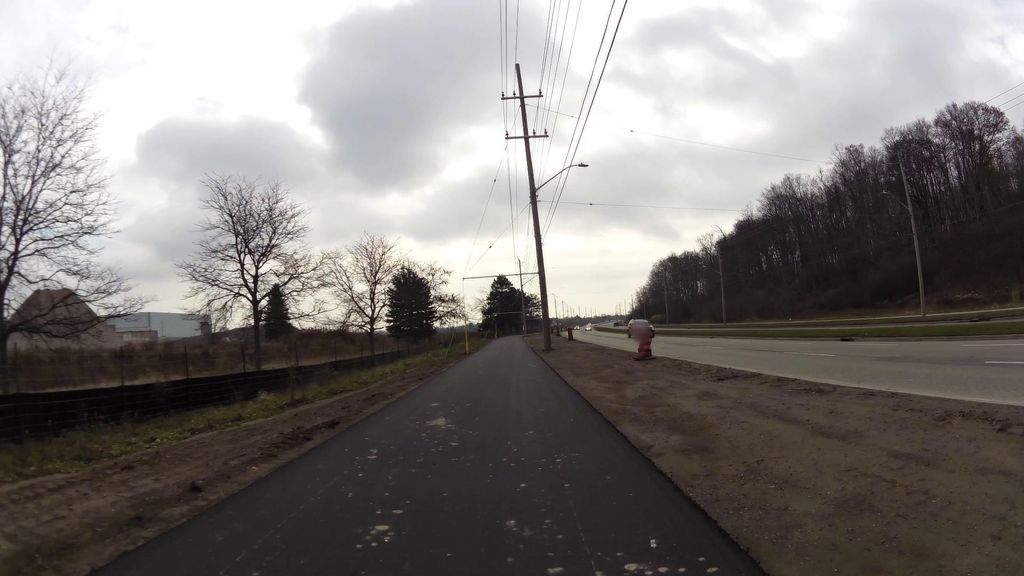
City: kitchener-waterloo